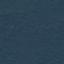
Label: Forest